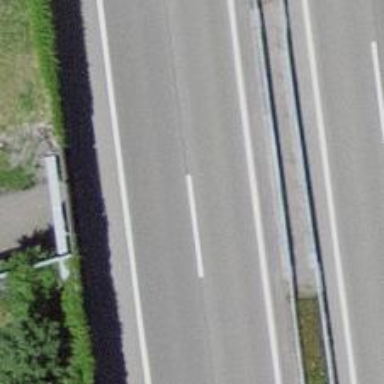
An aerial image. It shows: Cycle barrier.